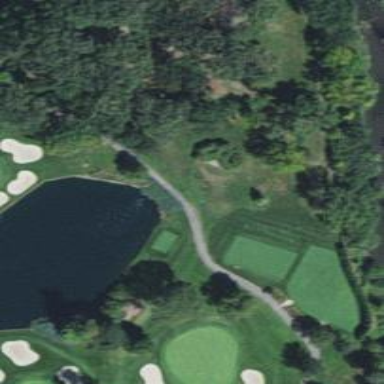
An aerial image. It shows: Path for both road and golf.